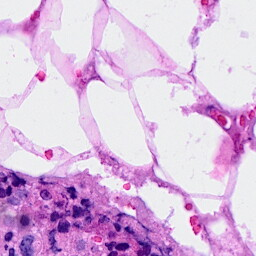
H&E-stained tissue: Breast